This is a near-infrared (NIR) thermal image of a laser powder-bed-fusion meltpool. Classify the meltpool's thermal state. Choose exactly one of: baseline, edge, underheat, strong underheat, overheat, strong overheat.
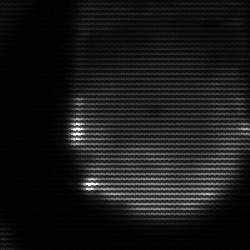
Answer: edge